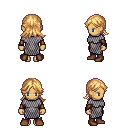
a pixel art fantasy rpg character, female body template, human, tanned skin, chain mail, magenta pants, light blonde loose hair, cloth bracers, brown shoes, four views (front, back, left, right), 2x2 character sprite sheet, small pixel art, hard edges, no anti-aliasing